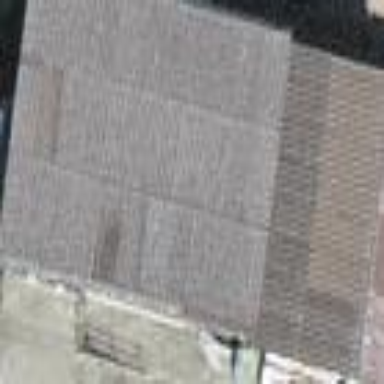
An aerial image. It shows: Shed.